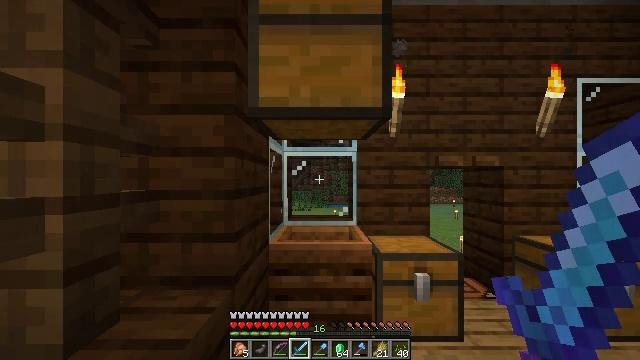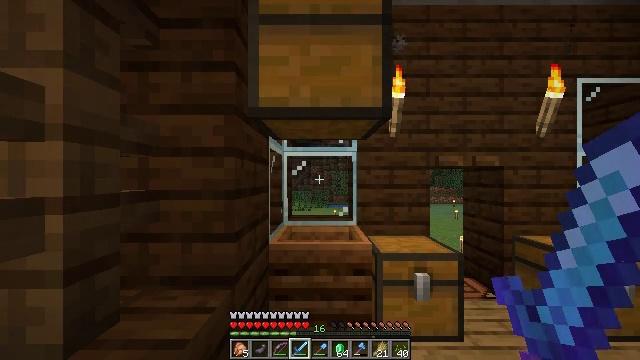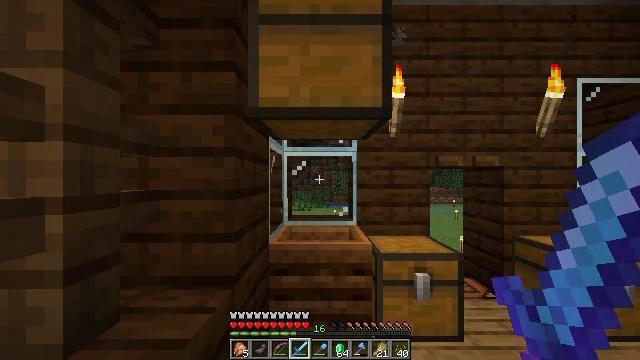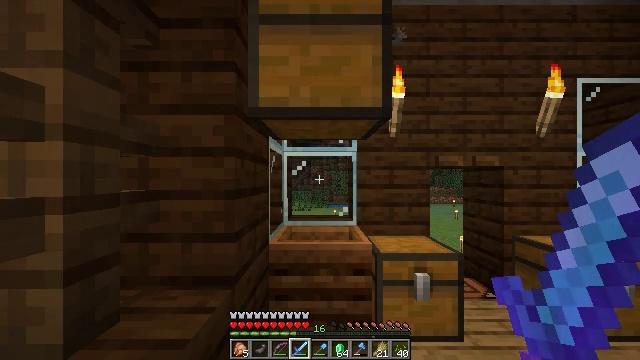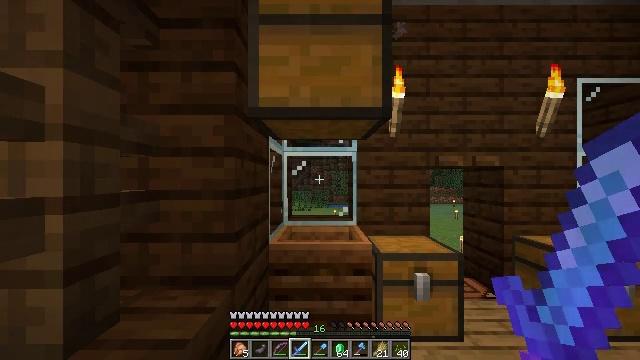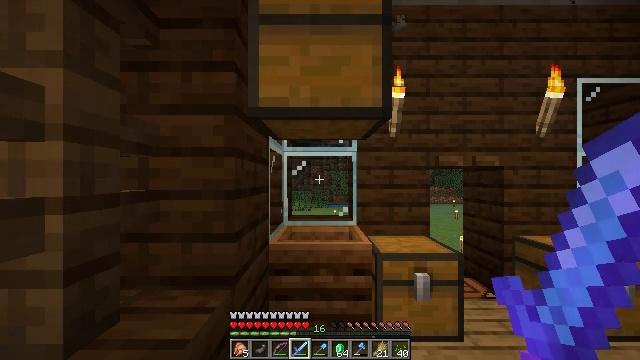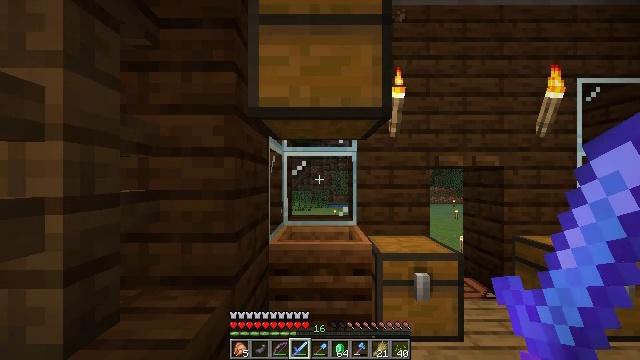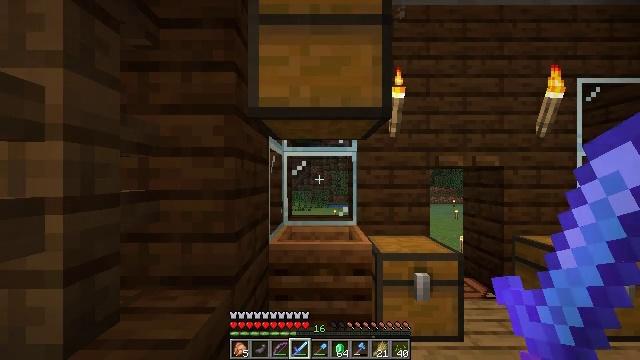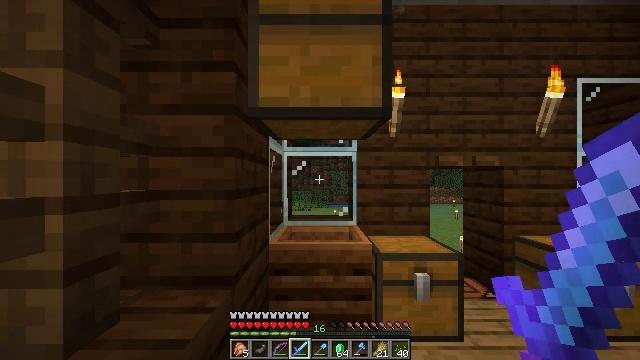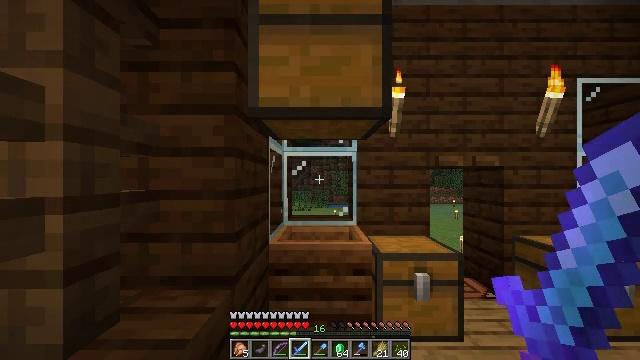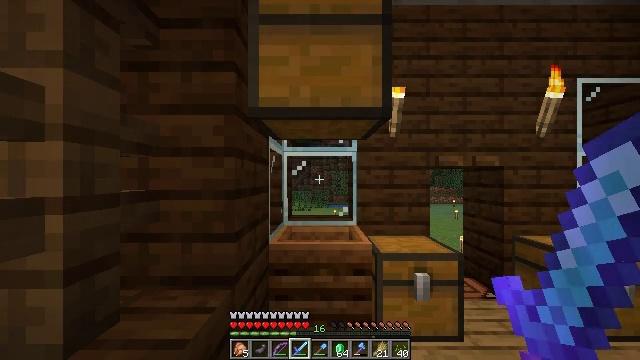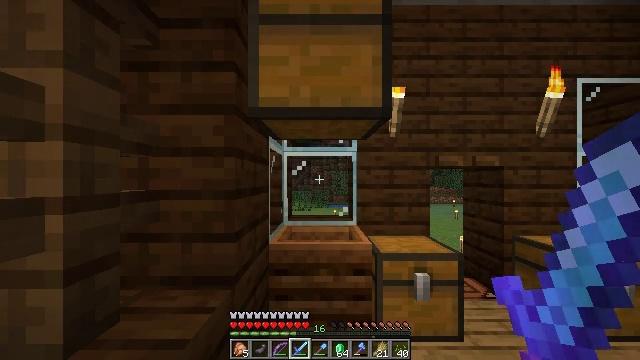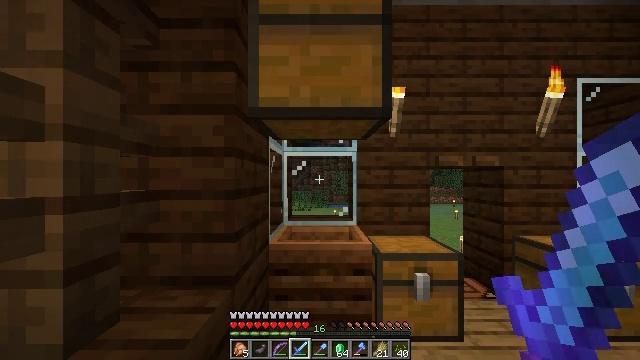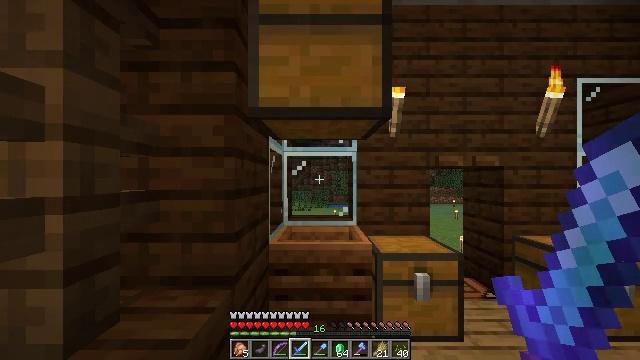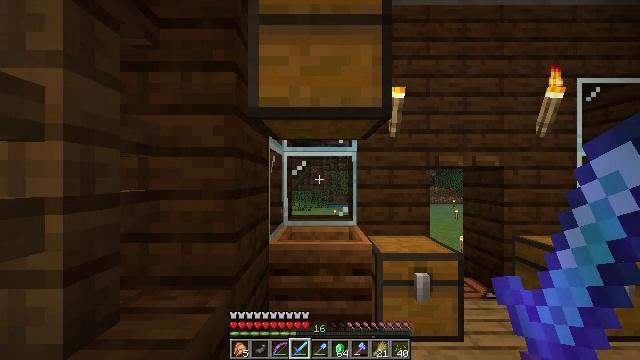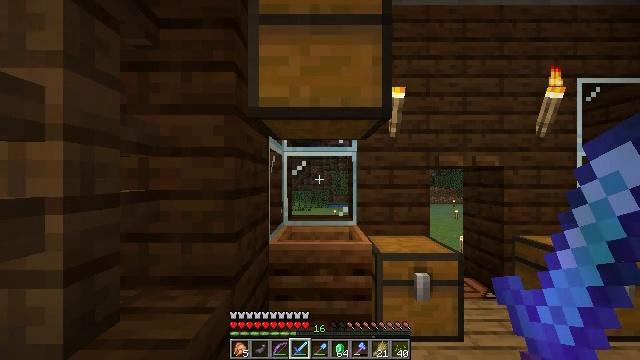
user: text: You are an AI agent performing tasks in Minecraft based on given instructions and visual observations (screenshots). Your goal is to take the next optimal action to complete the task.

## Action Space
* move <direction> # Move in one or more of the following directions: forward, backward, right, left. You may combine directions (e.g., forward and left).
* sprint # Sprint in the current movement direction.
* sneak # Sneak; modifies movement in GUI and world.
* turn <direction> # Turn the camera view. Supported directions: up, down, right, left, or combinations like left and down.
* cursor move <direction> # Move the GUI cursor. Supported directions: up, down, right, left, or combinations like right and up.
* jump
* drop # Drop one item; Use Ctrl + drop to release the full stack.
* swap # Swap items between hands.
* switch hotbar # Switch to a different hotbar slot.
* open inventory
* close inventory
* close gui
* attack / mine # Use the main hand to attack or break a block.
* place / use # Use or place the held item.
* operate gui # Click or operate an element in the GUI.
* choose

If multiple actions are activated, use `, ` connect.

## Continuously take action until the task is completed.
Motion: motion action
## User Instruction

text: Collect spruce leaves for landscaping.
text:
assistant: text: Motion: no_op
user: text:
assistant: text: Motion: no_op
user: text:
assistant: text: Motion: no_op
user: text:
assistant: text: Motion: no_op
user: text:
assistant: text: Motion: no_op
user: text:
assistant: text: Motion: no_op
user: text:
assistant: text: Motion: no_op
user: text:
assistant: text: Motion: no_op
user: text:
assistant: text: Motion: no_op
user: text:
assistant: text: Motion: no_op
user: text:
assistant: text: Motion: no_op
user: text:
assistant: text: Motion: no_op
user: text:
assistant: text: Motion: no_op
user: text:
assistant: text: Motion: no_op
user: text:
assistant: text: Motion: no_op
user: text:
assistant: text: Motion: no_op
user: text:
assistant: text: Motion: no_op
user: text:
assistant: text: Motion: no_op
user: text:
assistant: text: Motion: no_op
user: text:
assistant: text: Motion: no_op
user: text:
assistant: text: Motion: no_op
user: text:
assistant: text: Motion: no_op
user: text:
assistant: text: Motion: no_op
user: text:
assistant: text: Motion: no_op
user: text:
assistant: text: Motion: no_op
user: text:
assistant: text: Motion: no_op
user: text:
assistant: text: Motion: no_op
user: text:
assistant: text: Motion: no_op
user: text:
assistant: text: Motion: no_op
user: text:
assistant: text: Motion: no_op